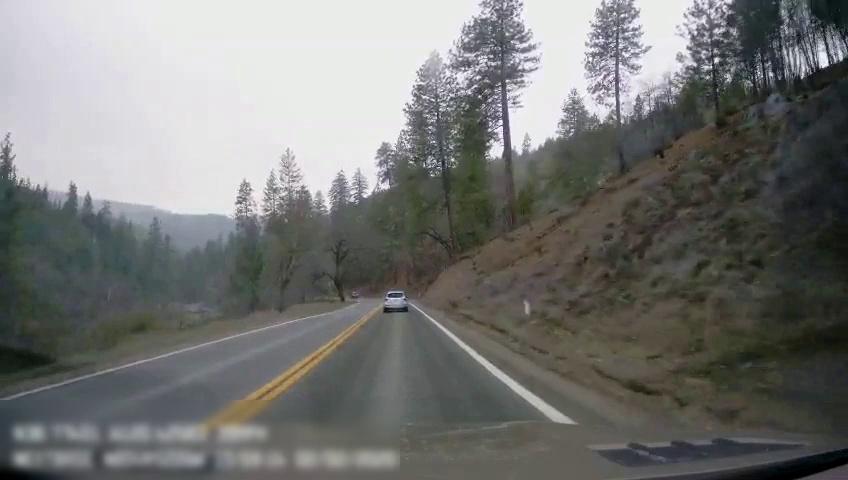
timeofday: Day
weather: Cloudy
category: Drivable Space
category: Vehicles | SUV
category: Lanes | Alternate Lane
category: Lanes | Current Lane
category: Lanes | Opposite Lane
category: Lanes | Opposite Lane